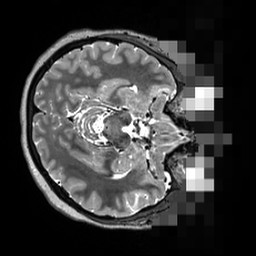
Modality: T2w
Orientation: axial
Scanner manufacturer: siemens
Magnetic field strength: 3 T
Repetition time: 3.2 s
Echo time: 0.564 s